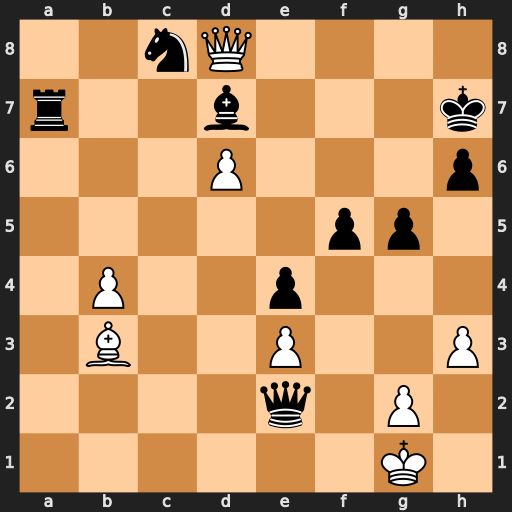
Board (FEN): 2nQ4/r2b3k/3P3p/5pp1/1P2p3/1B2P2P/4q1P1/6K1
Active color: w
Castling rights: -
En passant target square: -
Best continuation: Qg8#